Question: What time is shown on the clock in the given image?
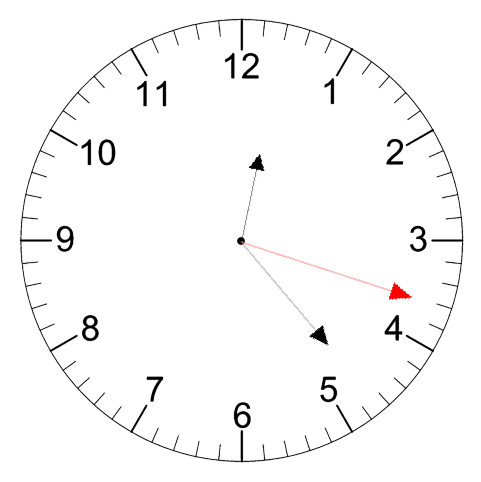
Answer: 12:23:18